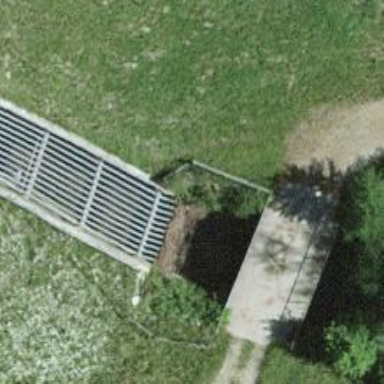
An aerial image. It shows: Culvert tunnel.